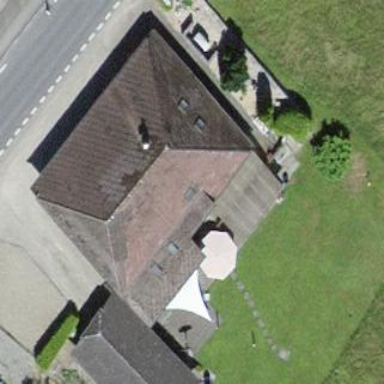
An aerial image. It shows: Hipped roof on residential building.